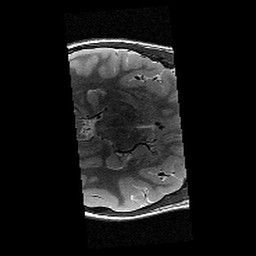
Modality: T2w
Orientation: axial
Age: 13
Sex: male
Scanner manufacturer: siemens
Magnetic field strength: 3 T
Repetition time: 9.23 s
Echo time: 0.067 s